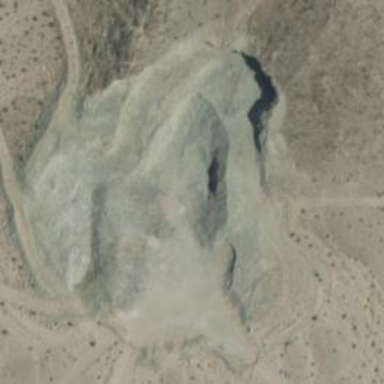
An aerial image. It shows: Quarry area.